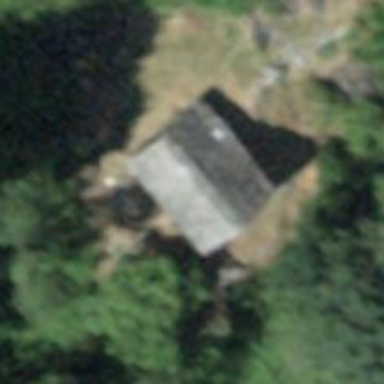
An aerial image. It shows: Cabin.